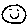
Label: smiley face